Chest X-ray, AP view. Patient: 15 years old, sex M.
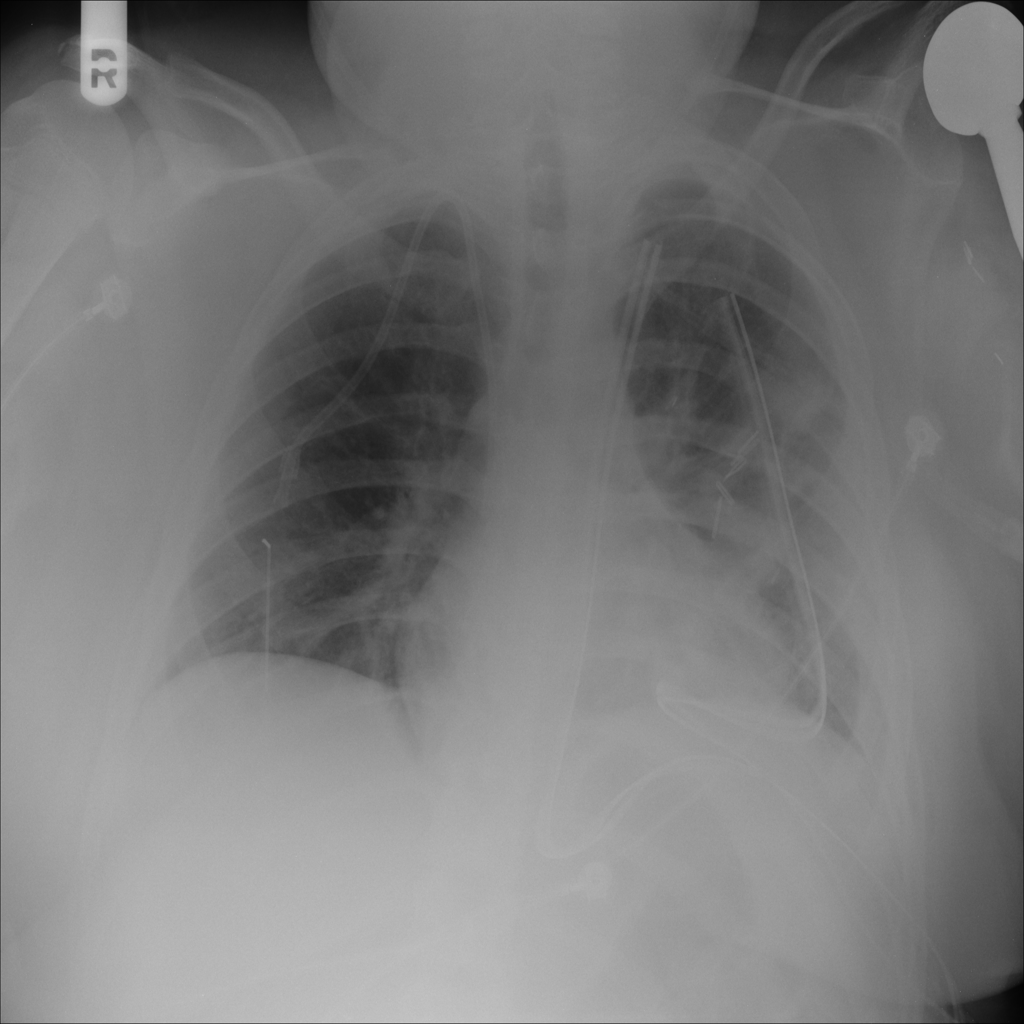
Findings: Atelectasis, Infiltration, Nodule